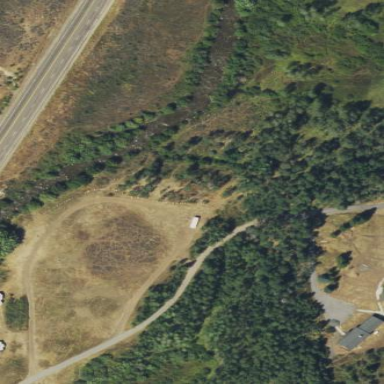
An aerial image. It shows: Caravan site for tourism.